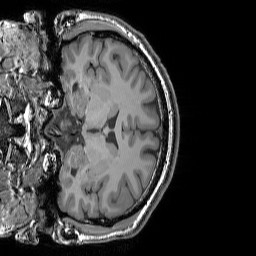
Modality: T1w
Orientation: coronal
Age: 35
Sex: male
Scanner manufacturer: siemens
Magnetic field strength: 3 T
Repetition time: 1.9 s
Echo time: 0.00444 s